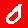
Digit: 0